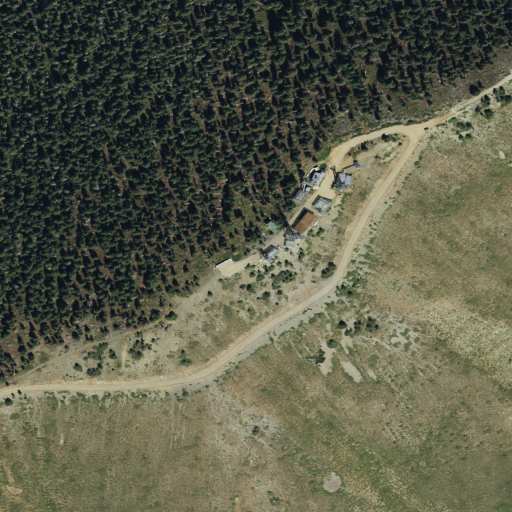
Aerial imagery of mountain in Utah named Abajo Peak containing evergreen forest and shrub